Question: I'm working with some matlab code and using good block comments to head off certain sections of the document, but it sure would be nice to just collapse the whole lot of sections once I'm done fleshing them out. General purpose code formatting region blocks may be a future feature request for Matlab too I suppose.
I recently discovered section breaks, but it looks too granular for my purposes one of which is to group a set of related functions. As far as I can see sections cannot embrace function definitions. By comparison C#'s '#region' <URL> is general purpose and supports arbitrary nesting of any source content whatsoever.

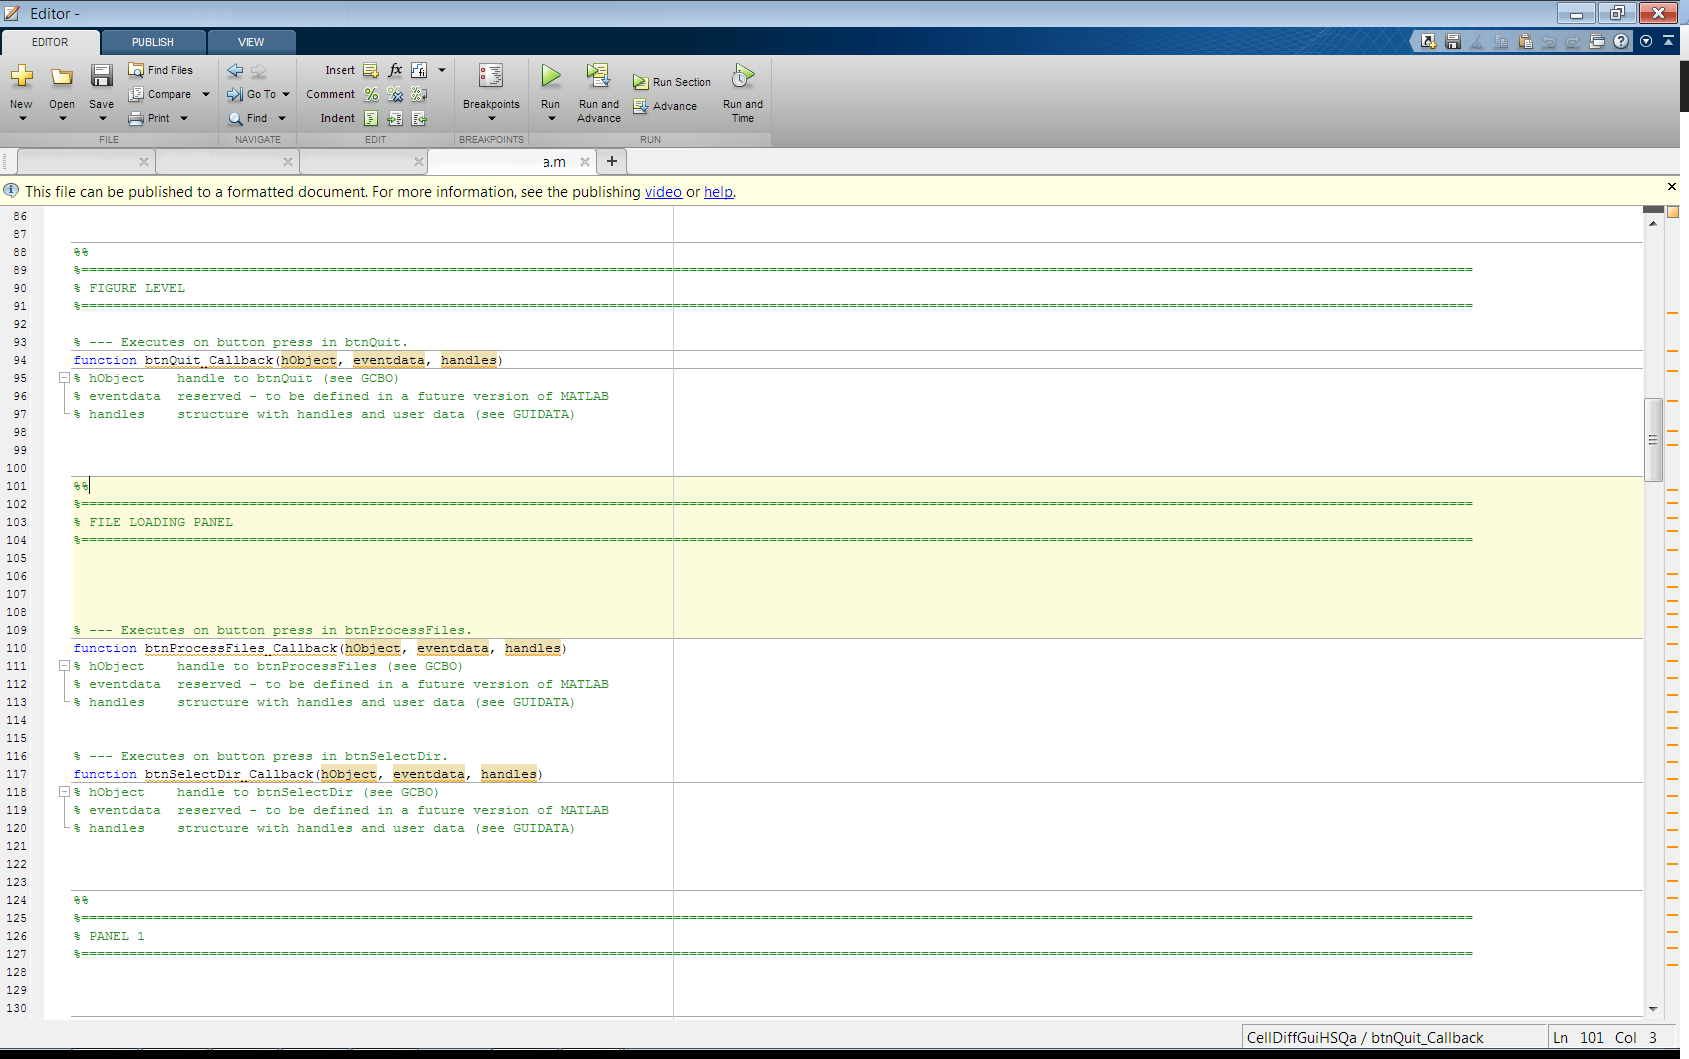
Answer: There are a number of MATLAB constructs that can be folded with '+'/'-' signs in the editor. The closest thing to what you are looking for is maybe code-folding using sections, delimited by '%%'.
It's not enabled by default in MATLAB, you need to go to:
'''
HOME > Preferences > Editor/Debugger > Code Folding
'''
There you'll see the list of enabled constructs - check the 'sections'.
Now delimit you code with sections and fold away!
'''
%%
Some code
Some code
%%
Code in another section
...
'''